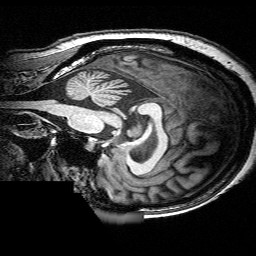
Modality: T1w
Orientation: sagittal
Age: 64
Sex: female
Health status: ill
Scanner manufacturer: siemens
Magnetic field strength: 3 T
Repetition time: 0.0025 s
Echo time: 0.00336 s